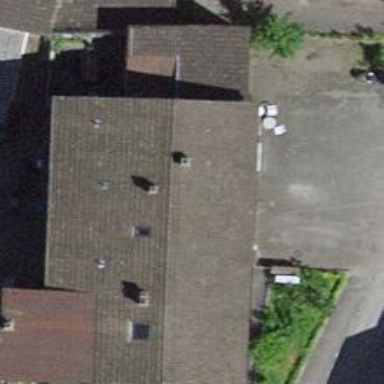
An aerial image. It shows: Beauty shop.